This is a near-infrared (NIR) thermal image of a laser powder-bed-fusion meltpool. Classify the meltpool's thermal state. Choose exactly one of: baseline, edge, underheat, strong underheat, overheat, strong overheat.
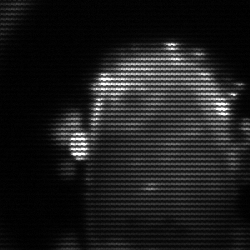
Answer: baseline